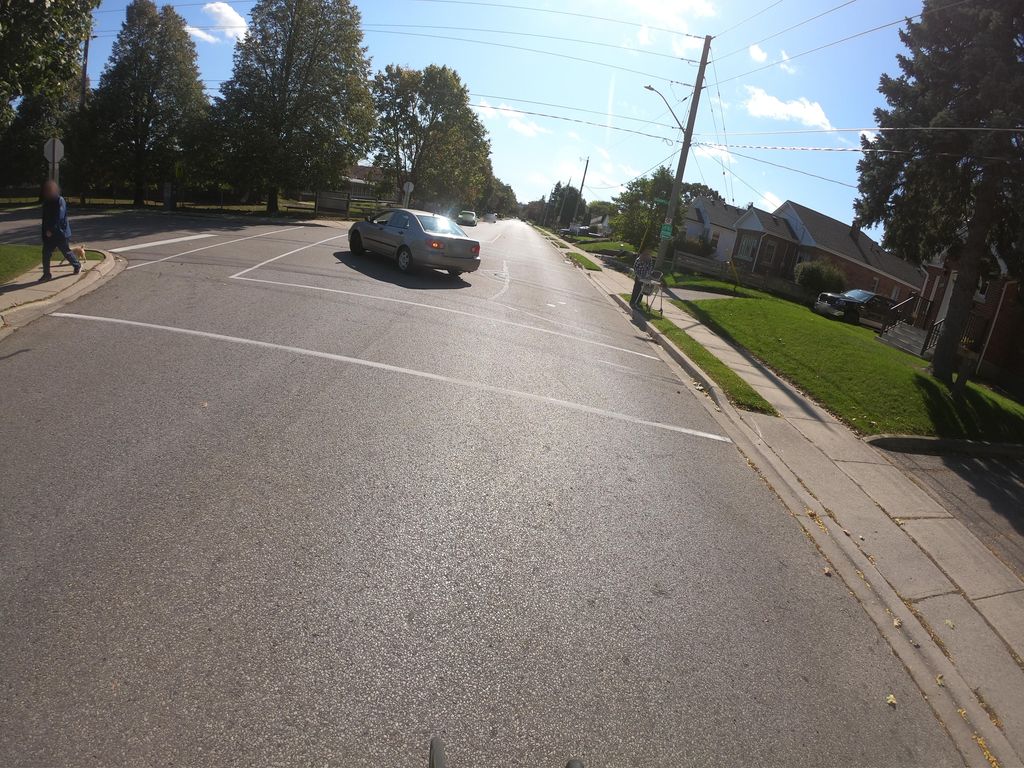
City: kitchener-waterloo